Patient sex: M
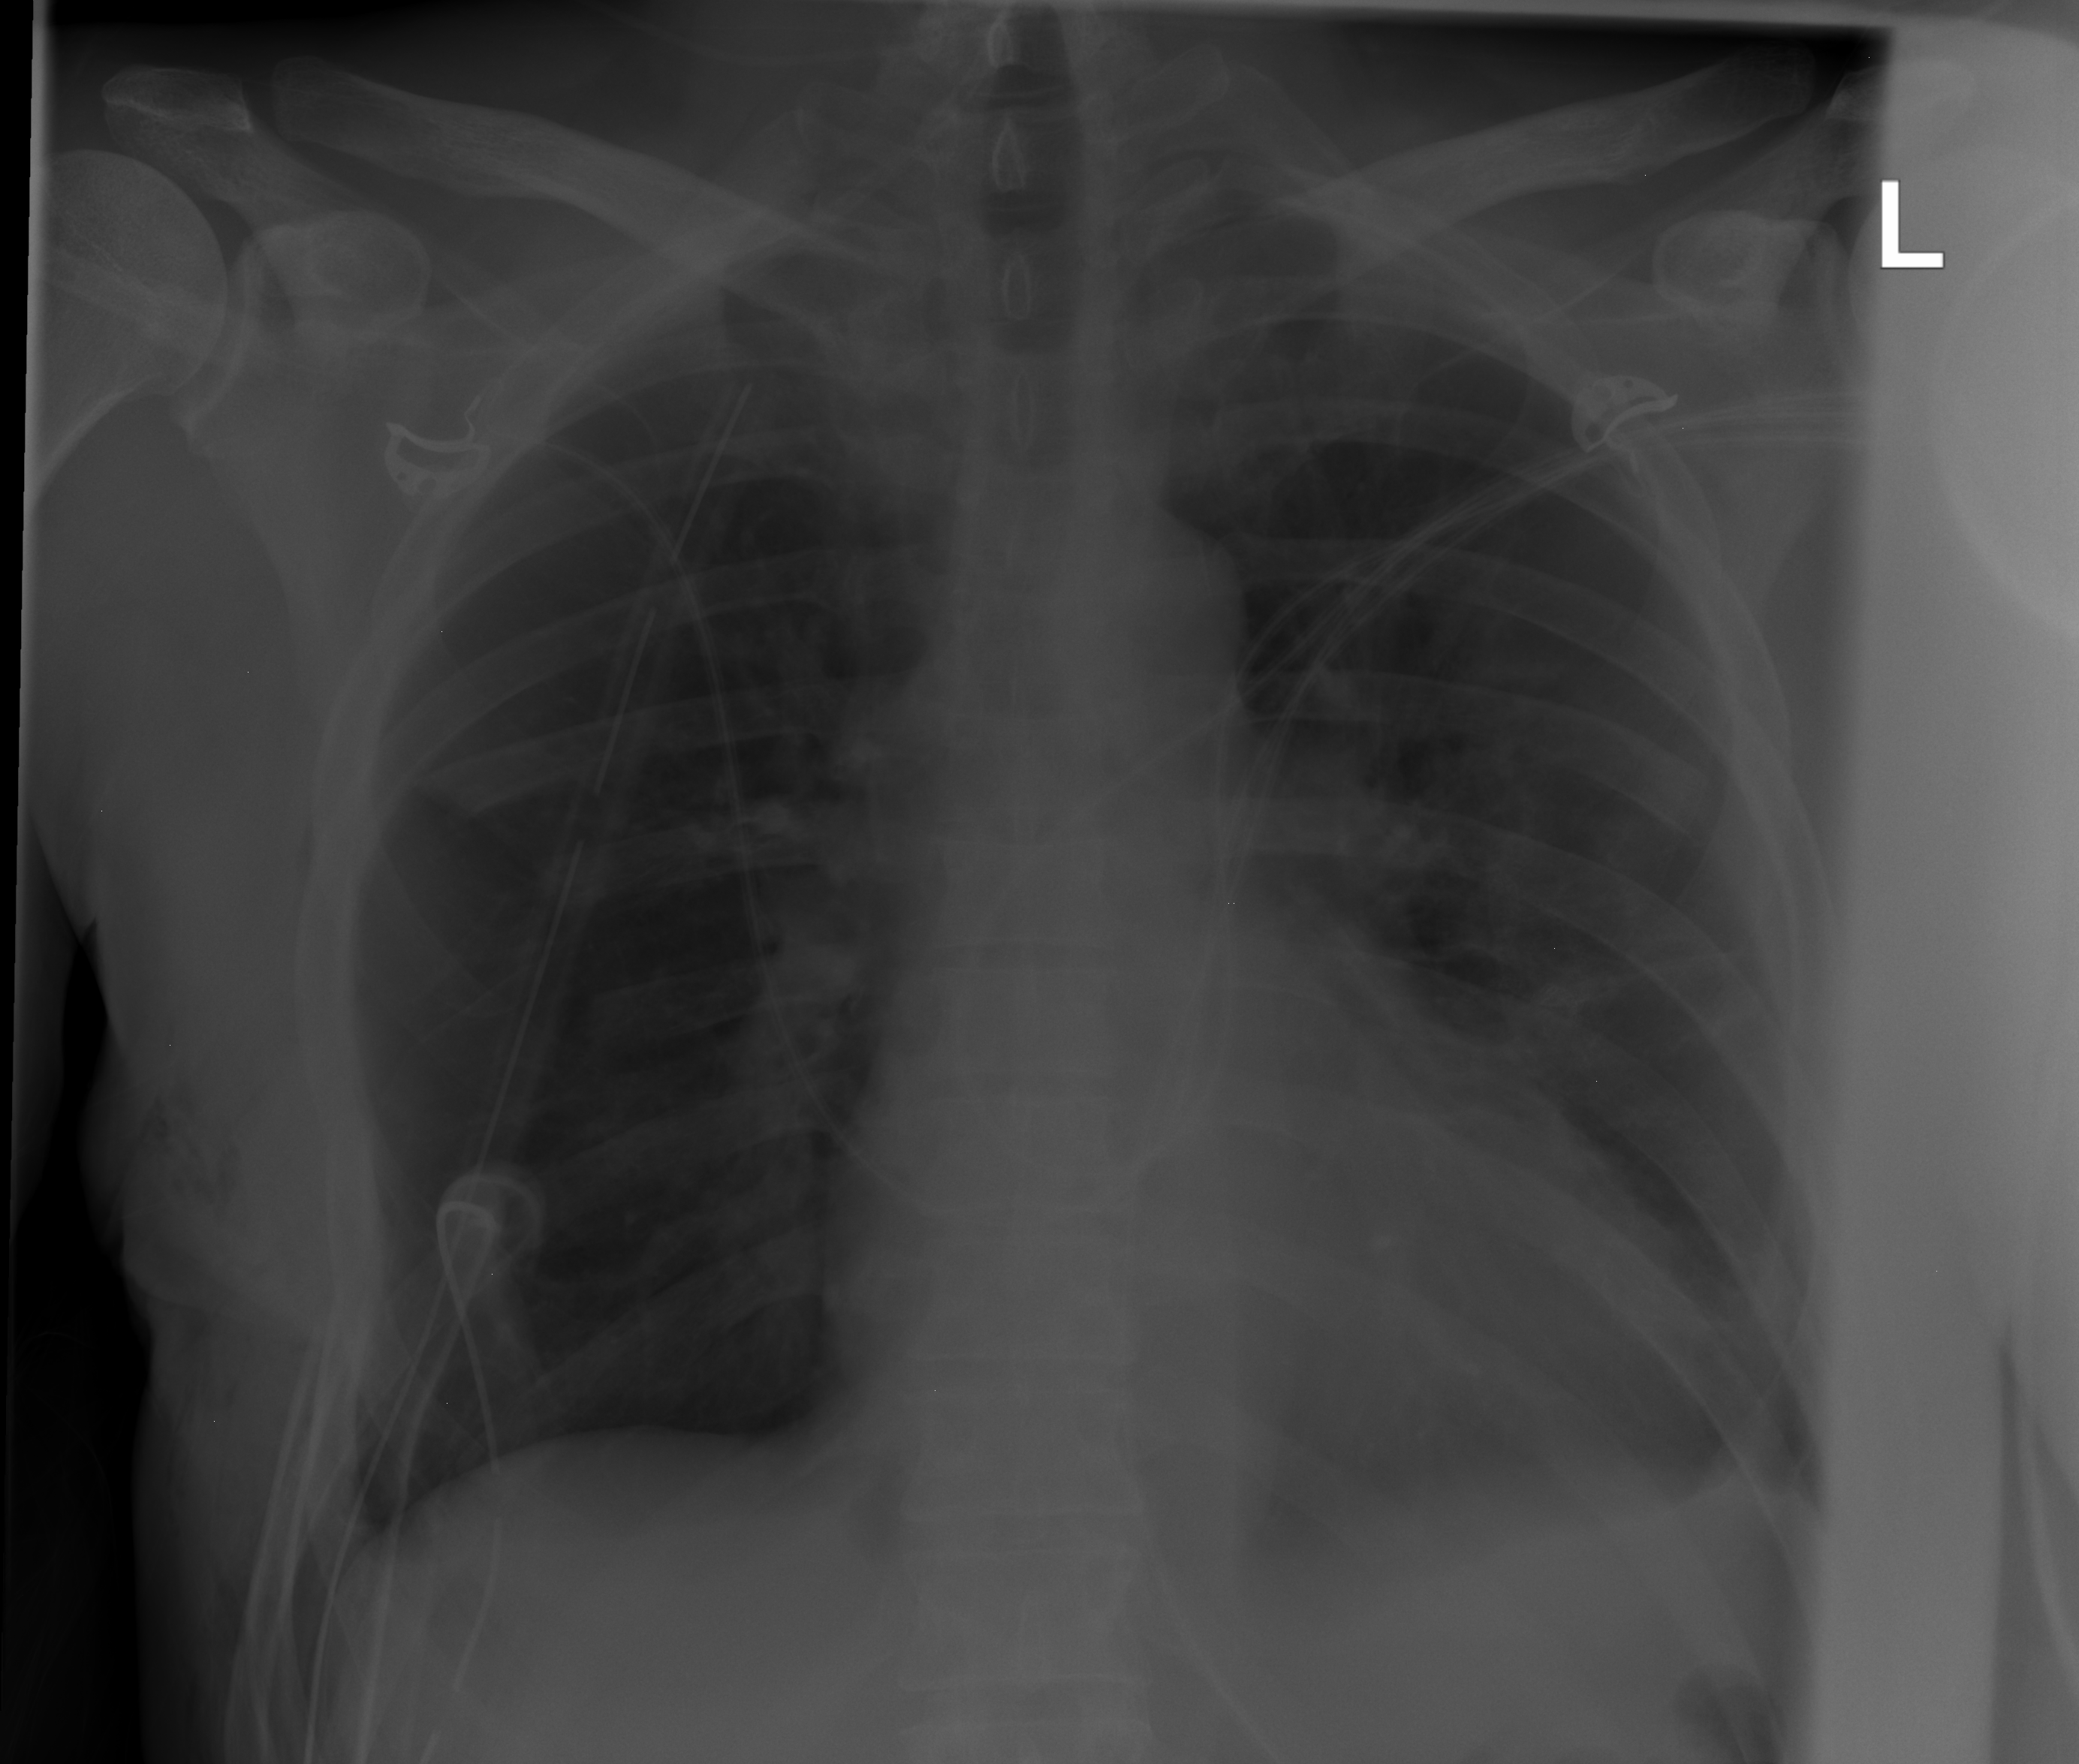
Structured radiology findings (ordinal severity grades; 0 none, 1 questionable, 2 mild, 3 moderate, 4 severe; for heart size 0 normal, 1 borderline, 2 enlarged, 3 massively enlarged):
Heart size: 0
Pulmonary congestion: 0
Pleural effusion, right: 0
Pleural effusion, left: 1
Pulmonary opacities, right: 0
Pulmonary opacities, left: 0
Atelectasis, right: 0
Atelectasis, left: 2